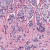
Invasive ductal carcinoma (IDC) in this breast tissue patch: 1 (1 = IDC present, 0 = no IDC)